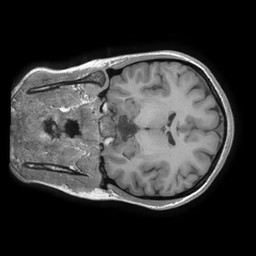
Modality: T1w
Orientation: coronal
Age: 20
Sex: female
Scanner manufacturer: ge
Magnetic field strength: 3 T
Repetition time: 0.007264 s
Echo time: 0.002804 s